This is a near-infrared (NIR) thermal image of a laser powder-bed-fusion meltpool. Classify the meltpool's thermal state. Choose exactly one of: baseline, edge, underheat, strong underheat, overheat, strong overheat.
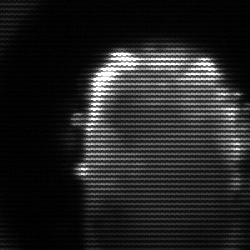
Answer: baseline